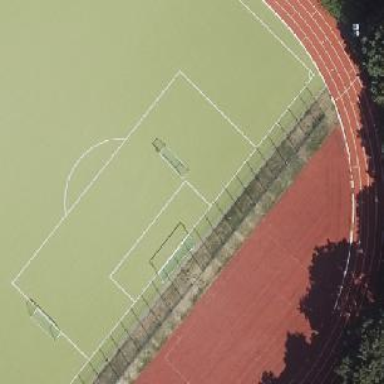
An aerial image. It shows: Tartan tennis court on pitch designated for leisure land.